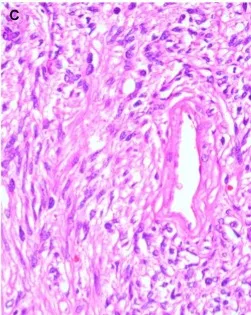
Histological findings. . X400).
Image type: pathology (h&e)